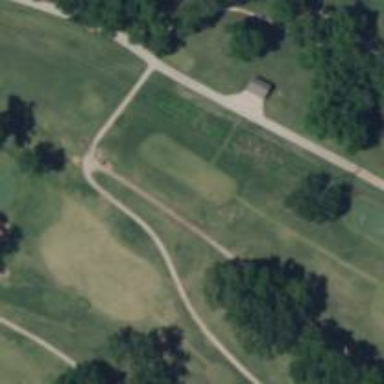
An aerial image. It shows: Area of rough grass used for golf.